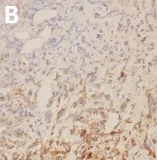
Hematoxylin-eosin and immunohistochemical staining of the tumor tissue. Positive expression of EMA, VIM, CD99, synaptophysin, and ,BRG1, respectively.
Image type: pathology (immunostaining)